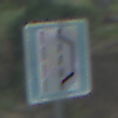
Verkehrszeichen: NothalteUndPannenbucht
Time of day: MorningAfternoon
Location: Outdoor (Nature)
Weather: PartlyCloudy
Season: NotSpecified
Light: Natural